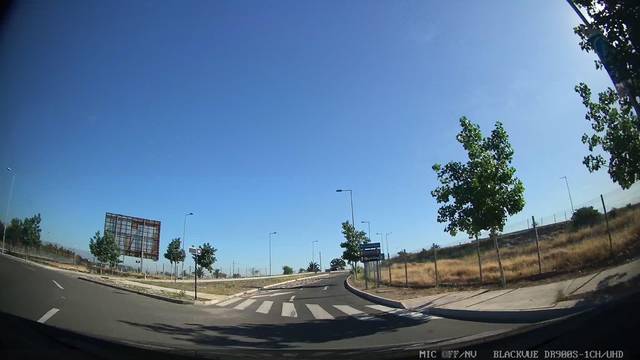
Region: Chile
Coordinates: -33.423, -70.789